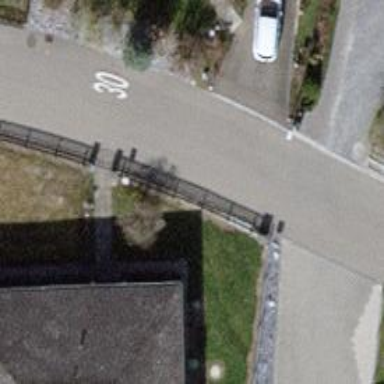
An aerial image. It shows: Asphalt road in residential area.